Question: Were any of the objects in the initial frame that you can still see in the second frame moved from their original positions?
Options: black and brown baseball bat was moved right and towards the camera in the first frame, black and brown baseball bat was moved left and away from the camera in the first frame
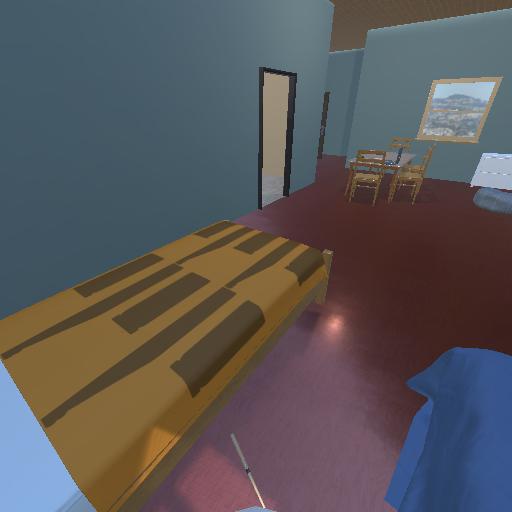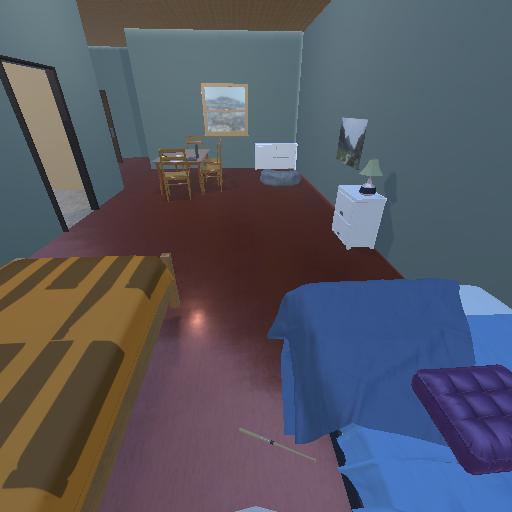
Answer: black and brown baseball bat was moved right and towards the camera in the first frame